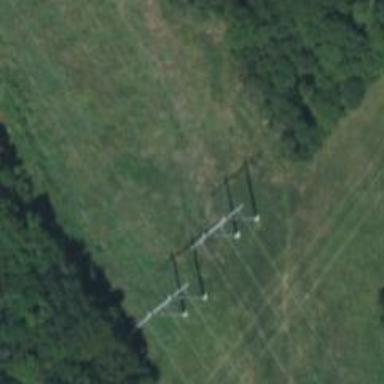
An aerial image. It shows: H-frame designed tower for power lines.